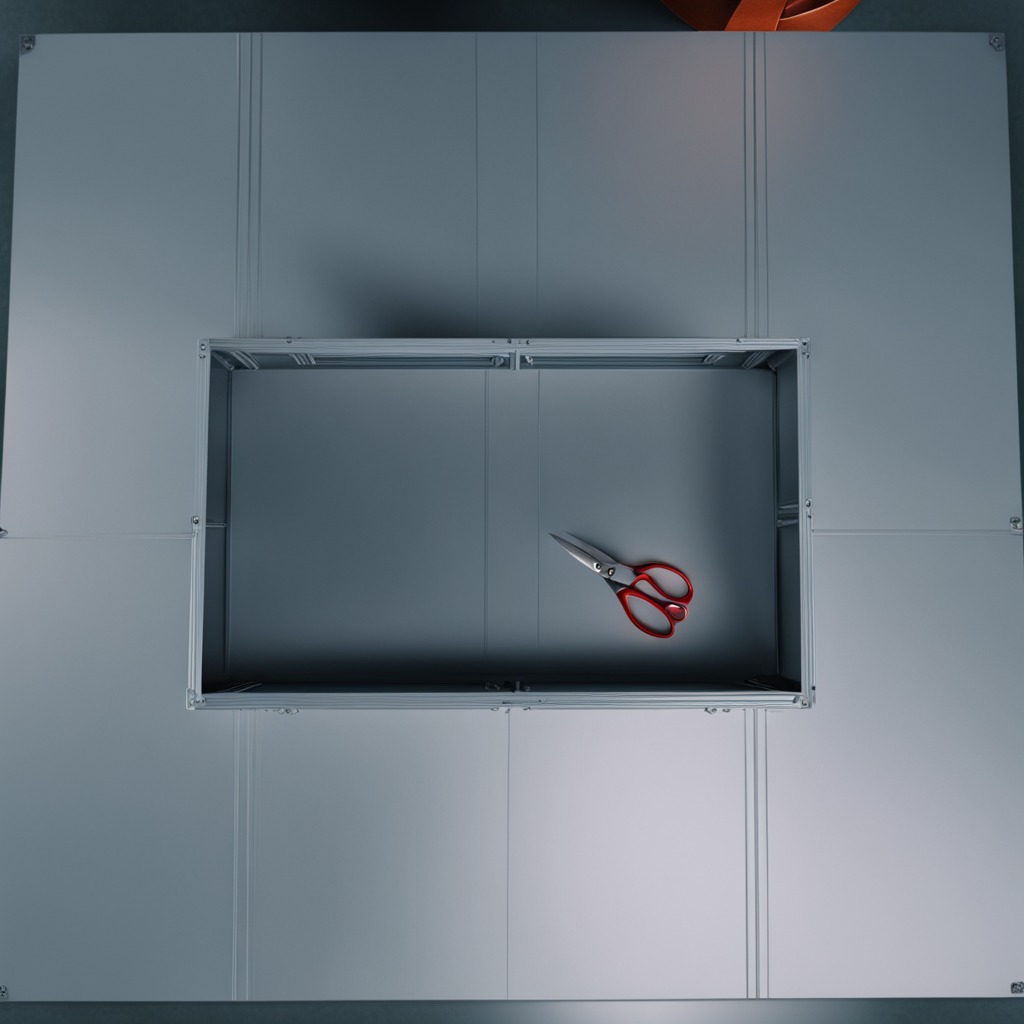
A scissor lies on a toolbox surface in an airplane hangar workshop.